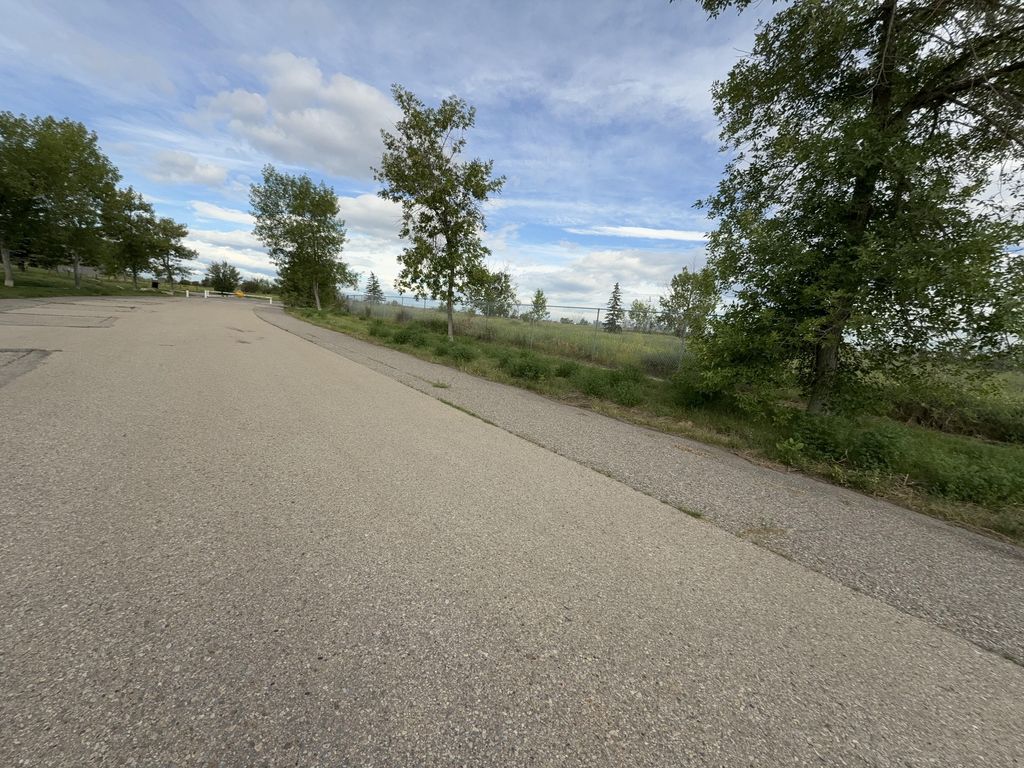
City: calgary